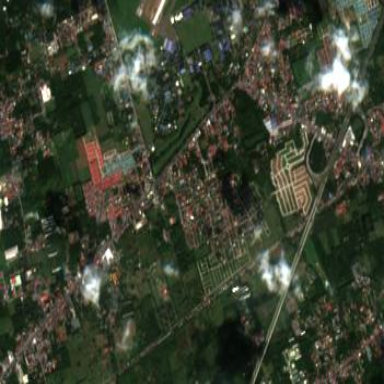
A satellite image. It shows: Residential area with detached houses.